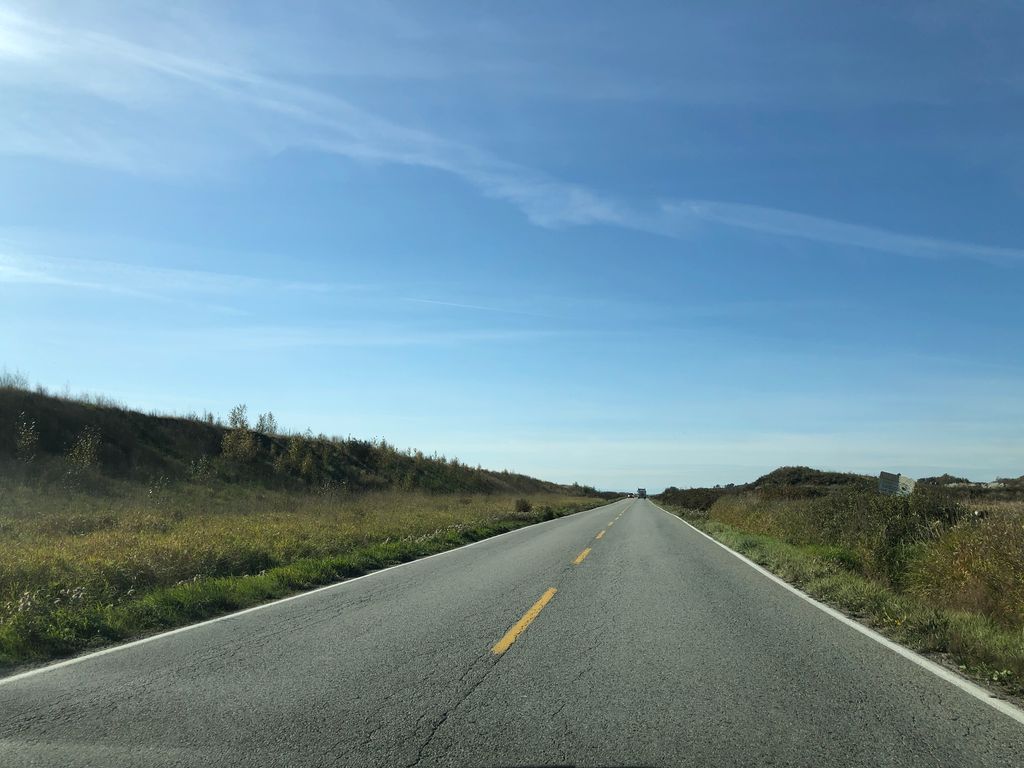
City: vancouver